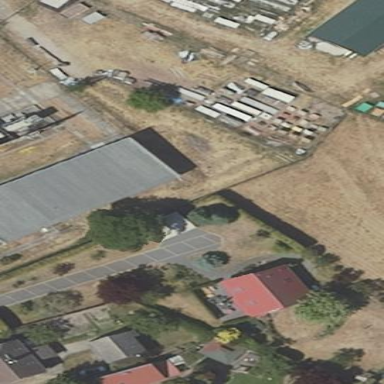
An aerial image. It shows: Substation providing electricity.